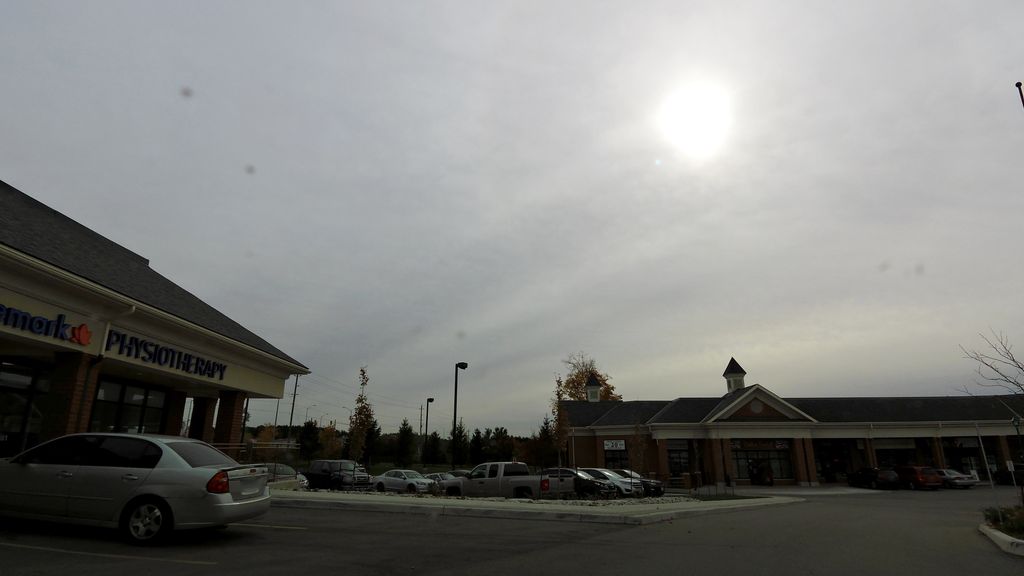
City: kitchener-waterloo